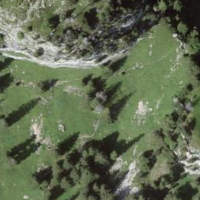
EUNIS habitat code: 26
Species observed at this site:
Sorbus aucuparia